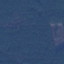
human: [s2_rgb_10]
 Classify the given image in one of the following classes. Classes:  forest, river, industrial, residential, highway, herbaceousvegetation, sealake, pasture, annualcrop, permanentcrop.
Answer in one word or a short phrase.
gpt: Forest